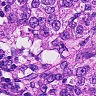
Metastatic tissue present: yes